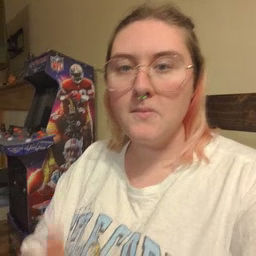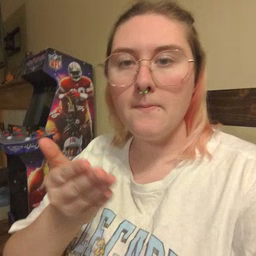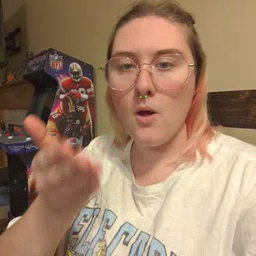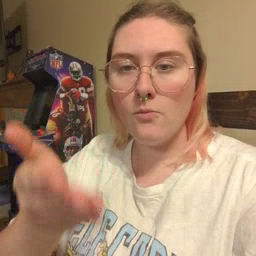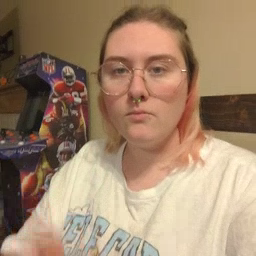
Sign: boat